Question: I'm trying to do some blending of images in Java. After succcesfully doing multiply and screen blending, "normal" blending is causing me headaches.
I found on Wikipedia that the formula for blending two pixels with alpha is:

I've tried to translate this to Java, and now have:
'''
float t_a = (topPixels[i] >> 24) & 0xff, t_r = (topPixels[i] >> 16) & 0xff, t_g = (topPixels[i] >> 8) & 0xff, t_b = topPixels[i] & 0xff;
float b_a = (bottomPixels[i] >> 24) & 0xff, b_r = (bottomPixels[i] >> 16) & 0xff, b_g = (bottomPixels[i] >> 8) & 0xff, b_b = bottomPixels[i] & 0xff;
destPixels[i] =
(255 << 24 |
(int)((t_r * t_a) + ((b_r * b_a) * (((255 - t_a) / 255)))) << 16 |
(int)((t_g * t_a) + ((b_g * b_a) * (((255 - t_a) / 255)))) << 8 |
(int)((t_b * t_a) + ((b_b * b_a) * (((255 - t_a) / 255)))) << 0
);
'''
But this seems to be wrong as the resulting image comes out wrong.
Any ideas what I'm missing, or is my lack of mathematical skill getting the best of me again when translating the formula to code?
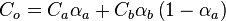
Answer: You need to change a lot of this.
t_r, t_a etc must all be floats from 0 to 1. Do all your calculations in floating point, then multiply by 255 and then cast to int.